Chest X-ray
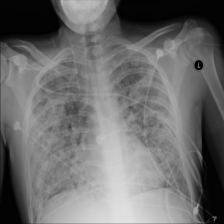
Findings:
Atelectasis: negative
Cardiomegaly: negative
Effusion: negative
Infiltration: positive
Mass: negative
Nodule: negative
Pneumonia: negative
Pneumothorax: negative
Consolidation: negative
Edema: positive
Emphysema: negative
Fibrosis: negative
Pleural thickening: negative
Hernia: negative